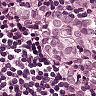
Metastatic tissue present: yes